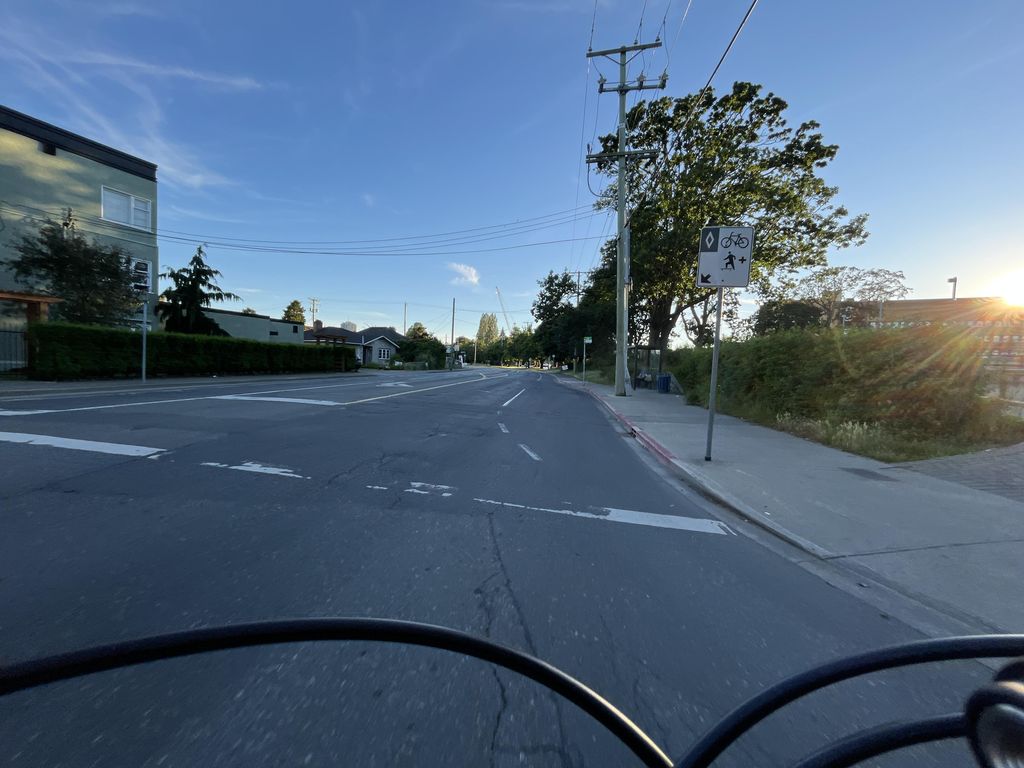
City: victoria